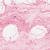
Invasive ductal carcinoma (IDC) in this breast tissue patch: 0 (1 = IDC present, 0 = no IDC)